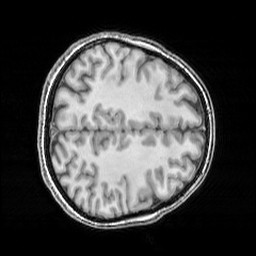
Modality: T1w
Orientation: axial
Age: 29
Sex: female
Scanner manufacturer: siemens
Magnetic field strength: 3 T
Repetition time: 1.9 s
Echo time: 0.00444 s